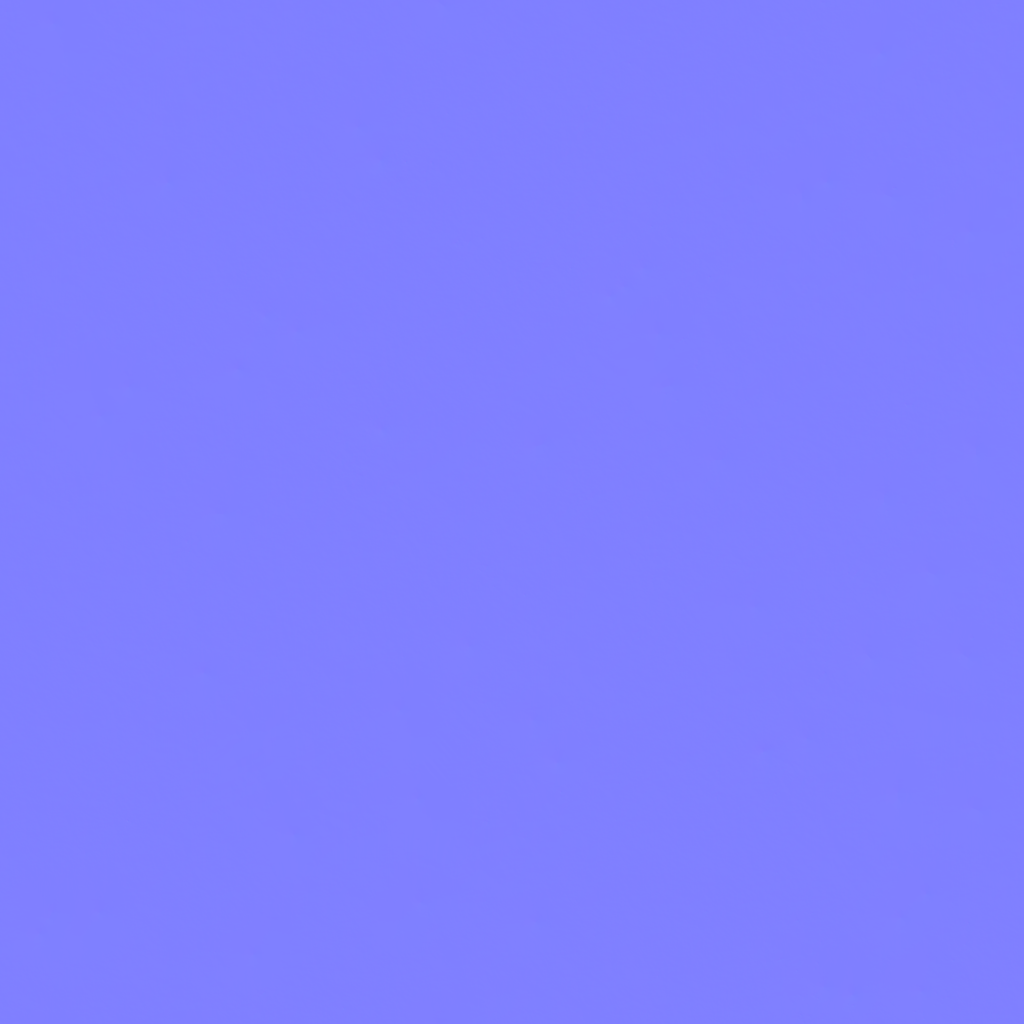
Texture map type: NormalGL